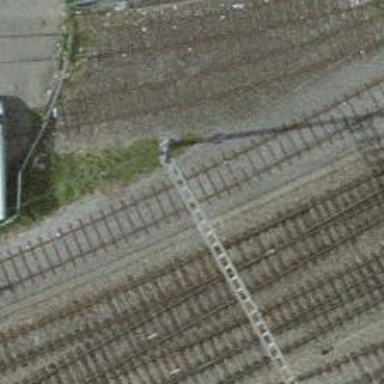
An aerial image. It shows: Yard with single track.